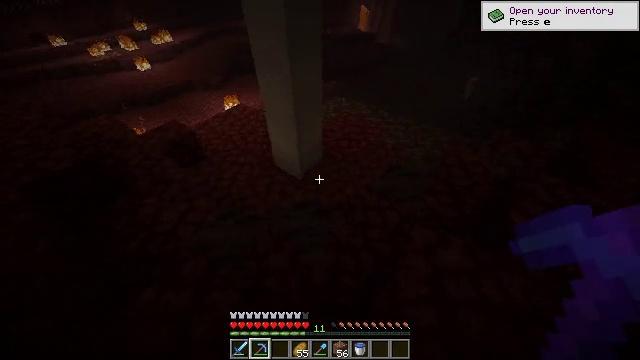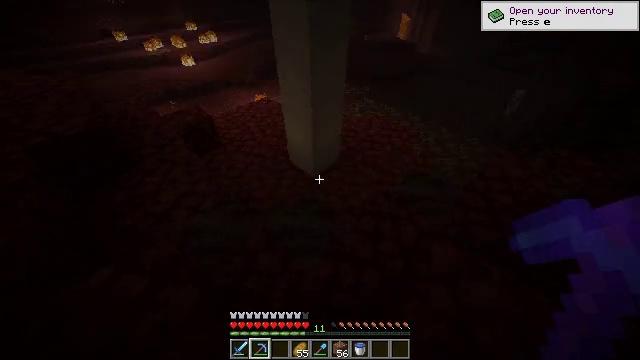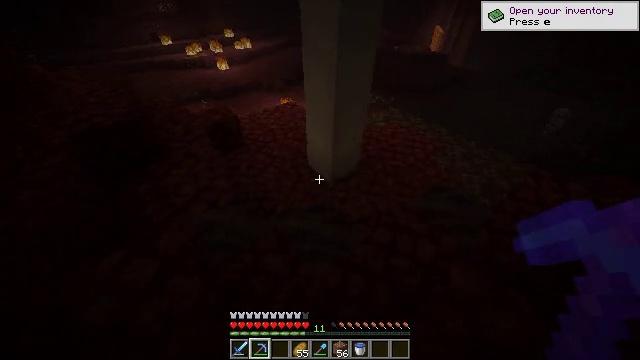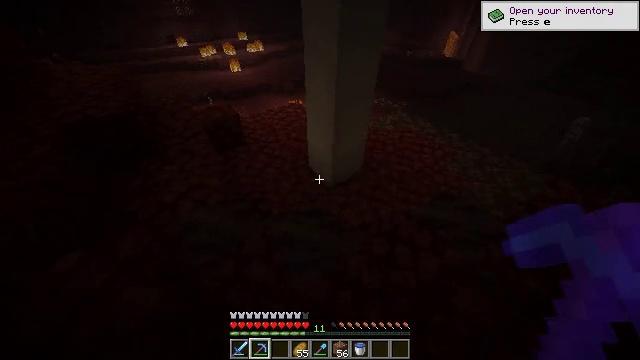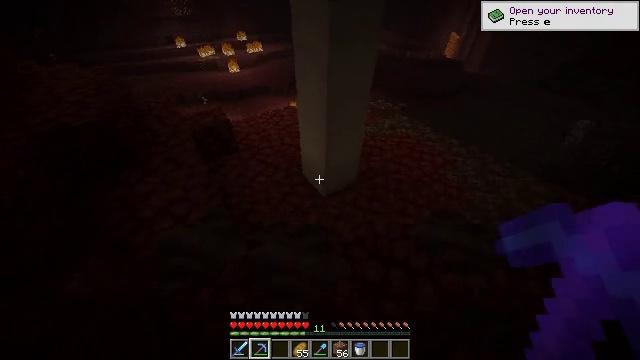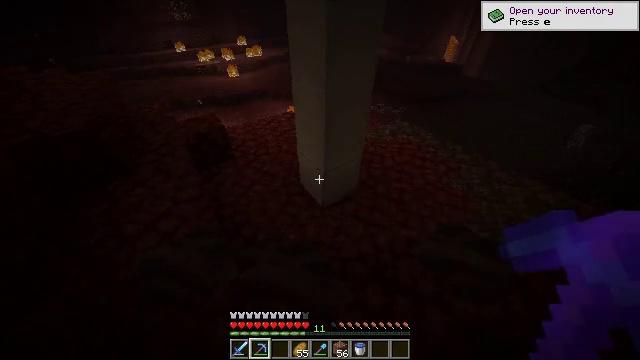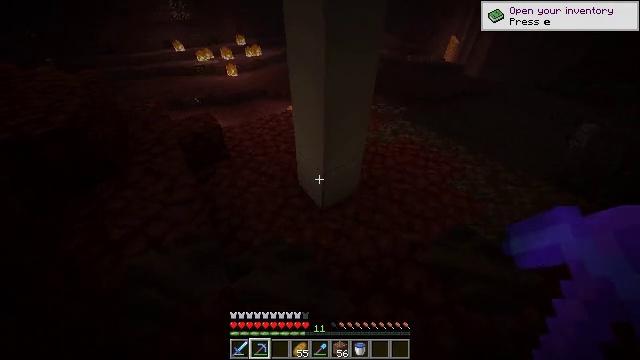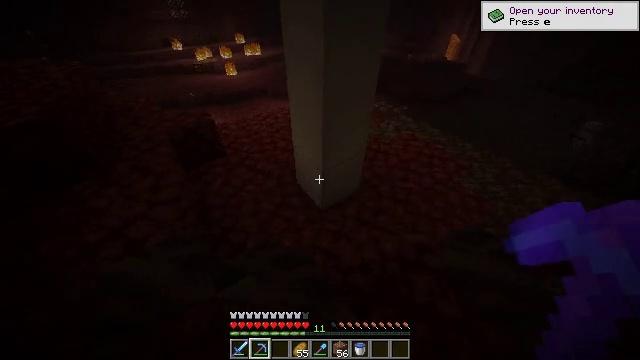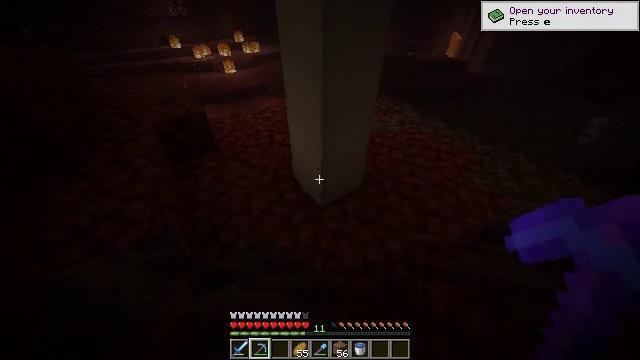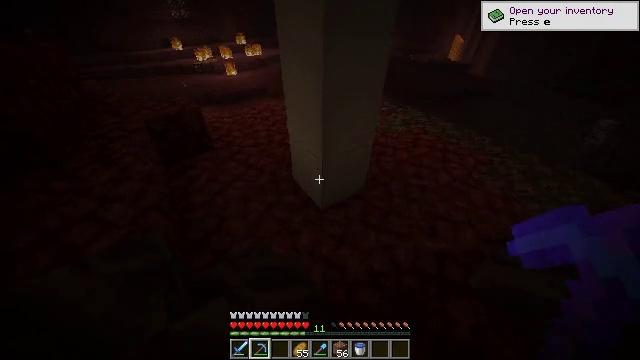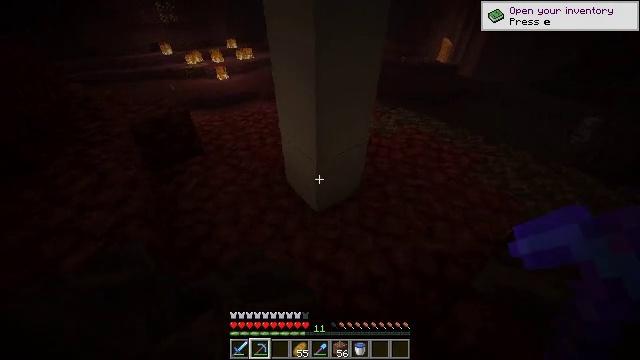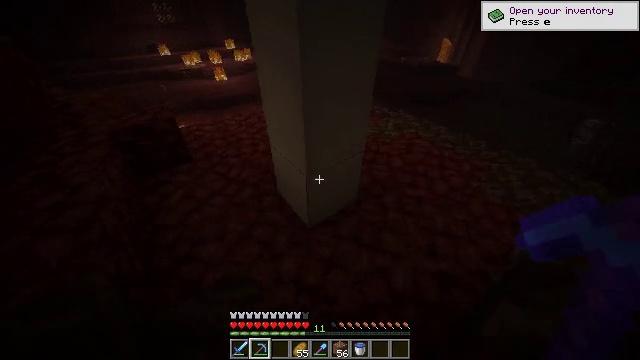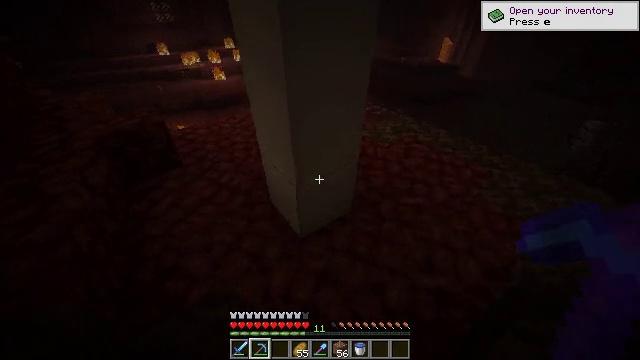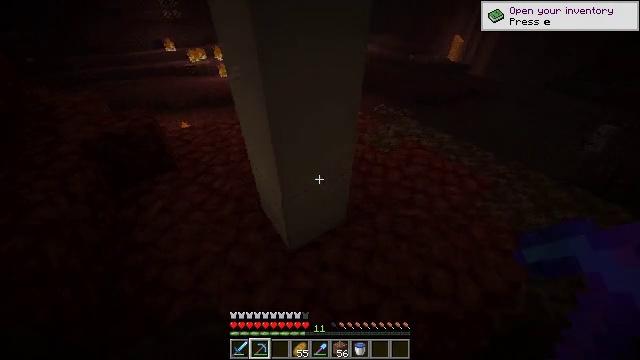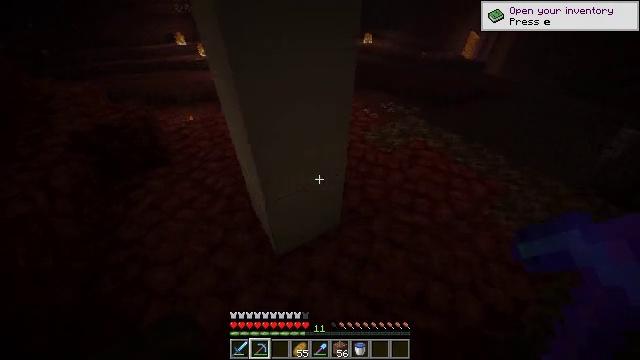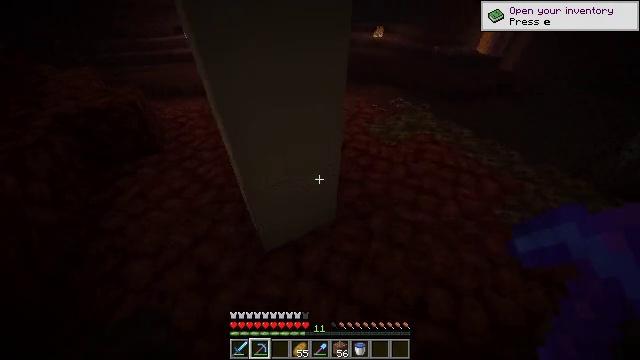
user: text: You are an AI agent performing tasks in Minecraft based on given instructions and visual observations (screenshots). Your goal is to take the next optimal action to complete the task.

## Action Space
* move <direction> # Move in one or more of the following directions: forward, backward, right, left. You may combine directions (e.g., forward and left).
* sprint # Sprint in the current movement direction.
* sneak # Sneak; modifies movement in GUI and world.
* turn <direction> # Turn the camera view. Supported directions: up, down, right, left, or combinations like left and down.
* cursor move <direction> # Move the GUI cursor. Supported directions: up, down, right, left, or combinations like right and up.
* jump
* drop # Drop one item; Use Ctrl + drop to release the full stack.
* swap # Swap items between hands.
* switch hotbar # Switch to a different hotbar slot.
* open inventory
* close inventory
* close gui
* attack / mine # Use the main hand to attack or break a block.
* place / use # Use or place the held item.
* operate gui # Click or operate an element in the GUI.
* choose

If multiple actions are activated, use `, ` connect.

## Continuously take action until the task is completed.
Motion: motion action
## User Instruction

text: Collect bone block by breaking it.
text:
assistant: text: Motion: move forward and move right, turn left and up
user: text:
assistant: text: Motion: move forward, turn left and up
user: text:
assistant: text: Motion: move forward, turn left and up
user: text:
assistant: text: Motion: move forward
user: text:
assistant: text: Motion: move forward
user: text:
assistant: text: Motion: move forward
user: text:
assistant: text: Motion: move forward
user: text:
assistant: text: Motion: move forward
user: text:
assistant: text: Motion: move forward
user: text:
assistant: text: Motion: move forward and move right, turn right
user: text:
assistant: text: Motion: move forward and move right
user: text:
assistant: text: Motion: move forward and move right
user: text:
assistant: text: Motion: move forward and move right, turn left
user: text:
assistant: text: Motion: move forward and move right, turn left
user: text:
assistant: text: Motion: move forward, turn left and down
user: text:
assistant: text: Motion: move forward, turn left and down
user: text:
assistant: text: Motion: sneak, turn left
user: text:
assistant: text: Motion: sneak, turn left
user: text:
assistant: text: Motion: sneak, turn left
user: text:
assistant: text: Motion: sneak, turn left and up, attack / mine
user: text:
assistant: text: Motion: move back, sneak, turn left and up, attack / mine
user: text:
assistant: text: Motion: move back, sneak, turn left and up, attack / mine
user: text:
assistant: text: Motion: move back, sneak, turn left and up, attack / mine
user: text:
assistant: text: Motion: sneak, attack / mine
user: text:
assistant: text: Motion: sneak, turn left and up, attack / mine
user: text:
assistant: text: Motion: sneak, attack / mine
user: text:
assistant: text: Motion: sneak, attack / mine
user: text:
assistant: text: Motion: sneak, turn up, attack / mine
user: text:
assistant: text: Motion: sneak, turn right and up, attack / mine
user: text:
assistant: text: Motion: sneak, turn right and up, attack / mine